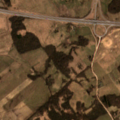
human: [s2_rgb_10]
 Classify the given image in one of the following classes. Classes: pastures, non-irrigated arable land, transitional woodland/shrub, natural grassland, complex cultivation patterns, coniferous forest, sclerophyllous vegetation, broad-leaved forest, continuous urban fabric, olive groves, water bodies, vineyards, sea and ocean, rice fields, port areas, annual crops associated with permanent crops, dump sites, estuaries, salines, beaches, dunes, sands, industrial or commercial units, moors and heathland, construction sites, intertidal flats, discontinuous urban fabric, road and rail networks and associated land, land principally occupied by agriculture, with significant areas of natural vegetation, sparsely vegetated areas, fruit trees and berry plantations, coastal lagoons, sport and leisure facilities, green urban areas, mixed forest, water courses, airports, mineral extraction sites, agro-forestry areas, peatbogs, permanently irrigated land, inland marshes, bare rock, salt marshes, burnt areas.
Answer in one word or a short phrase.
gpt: non-irrigated arable land, pastures, complex cultivation patterns, land principally occupied by agriculture, with significant areas of natural vegetation, broad-leaved forest